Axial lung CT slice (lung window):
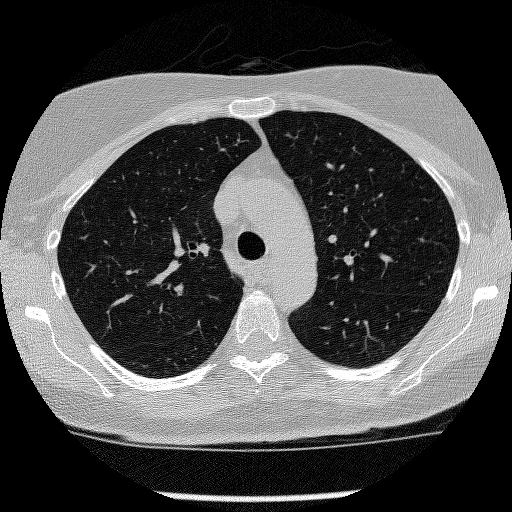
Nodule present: no